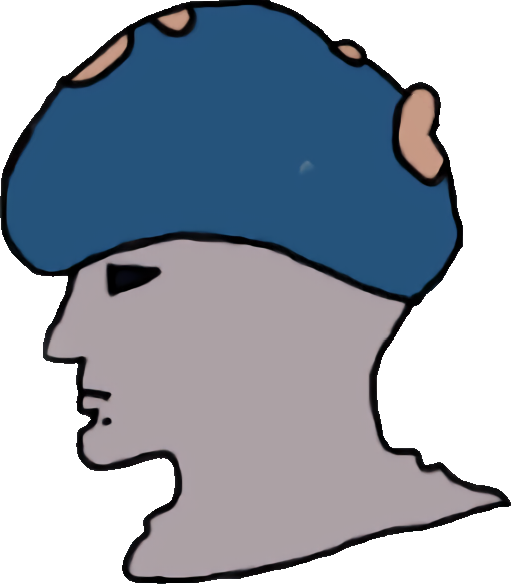
Label: 4_Yes_Chad